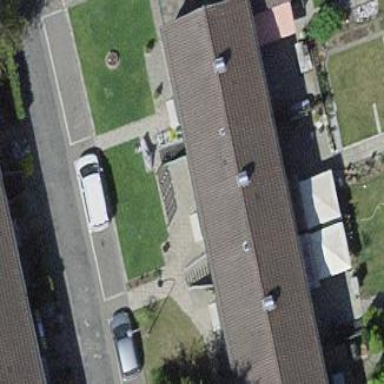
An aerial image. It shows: Gabled roofed apartments building with grey roof.